An envelope spectrum derived from a bearing vibration measurement is shown; the reference markers locate BPFO, BPFI, BSF and FTF for this bearing geometry and shaft speed. Classify the bearing condition as one of: normal, inner_race, outer_race, ball.
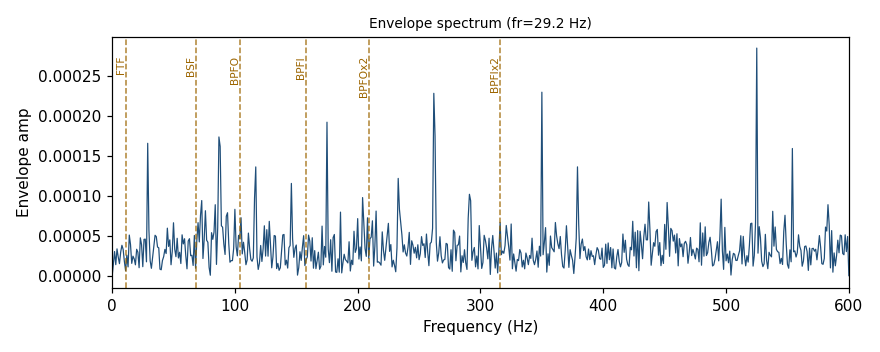
Answer: normal